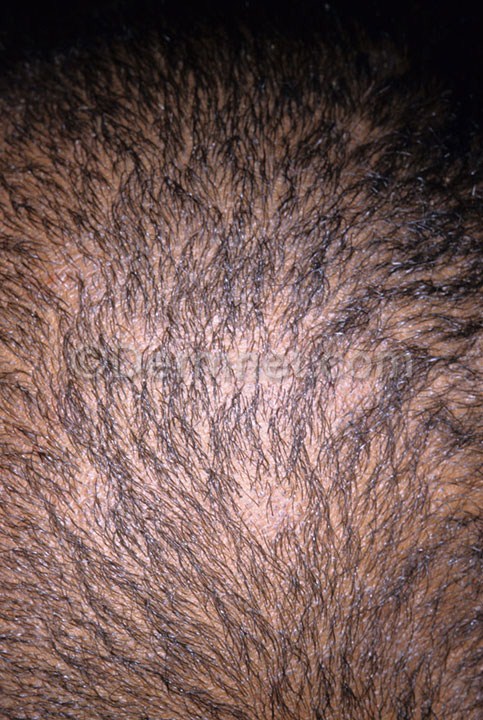
Disease: Tinea Ringworm Candidiasis and other Fungal Infections